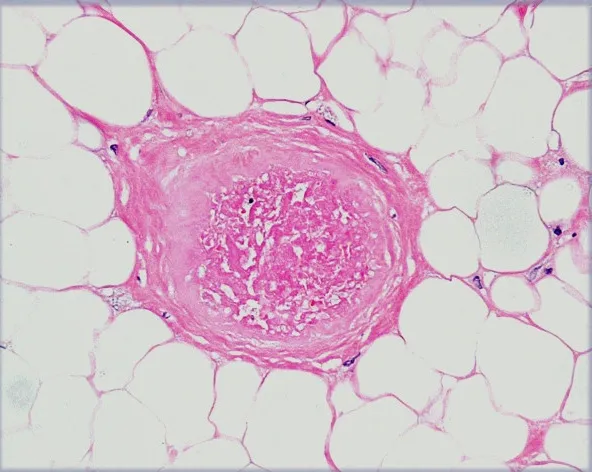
(x20) Very few capillaries demonstrated fibrin thrombi.
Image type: pathology (h&e)